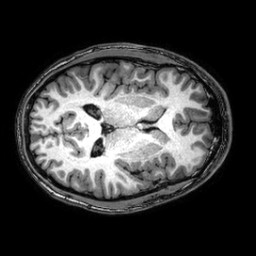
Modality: T1w
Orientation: axial
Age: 24
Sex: male